Aerial crown-view tile of a tropical tree (Barro Colorado Island, Panama), acquired 20250512:
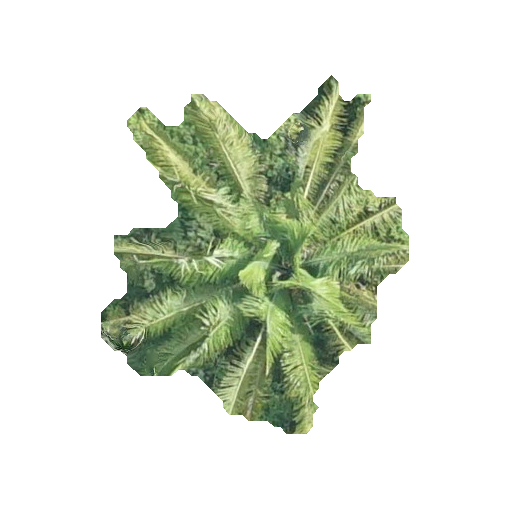
Species: Attalea butyracea
GBIF accepted scientific name: Attalea butyracea
Crown area: 98.718 m²